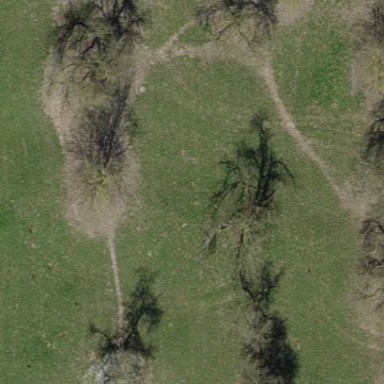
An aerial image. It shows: Orchard.